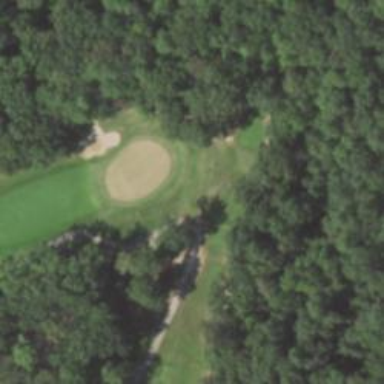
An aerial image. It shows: Golf tee.